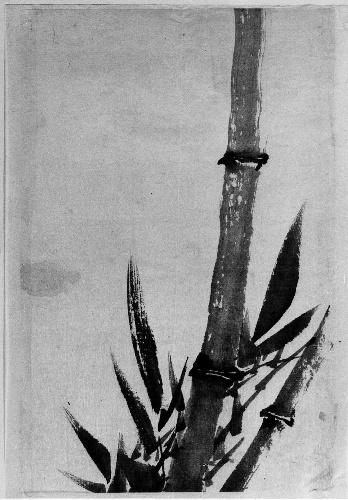
Artist: Katsushika Hokusai
Artist bio: Japanese, Tokyo (Edo) 1760–1849 Tokyo (Edo)
Date: 18th–19th century
Object type: Painting
Classification: Paintings
Medium: Unmounted painting; ink on paper
Culture: Japan
Period: Edo period (1615–1868)
Dimensions: 10 3/4 x 6 7/8 in. (27.3 x 17.5 cm)
Department: Asian Art
Credit line: Gift of Annette Young, in memory of her brother, Innis Young, 1956
Accession year: 1956
Repository: Metropolitan Museum of Art, New York, NY
Tags: Bamboo